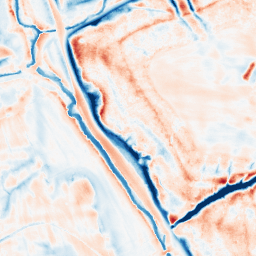
Category: trend_removal
Decomposition family: local_polynomial
Decomposition parameters: window_size: 21
degree: 1
Upsampling method: quartic
Upsampling parameters: scale: 2
Upsampling scale: 2